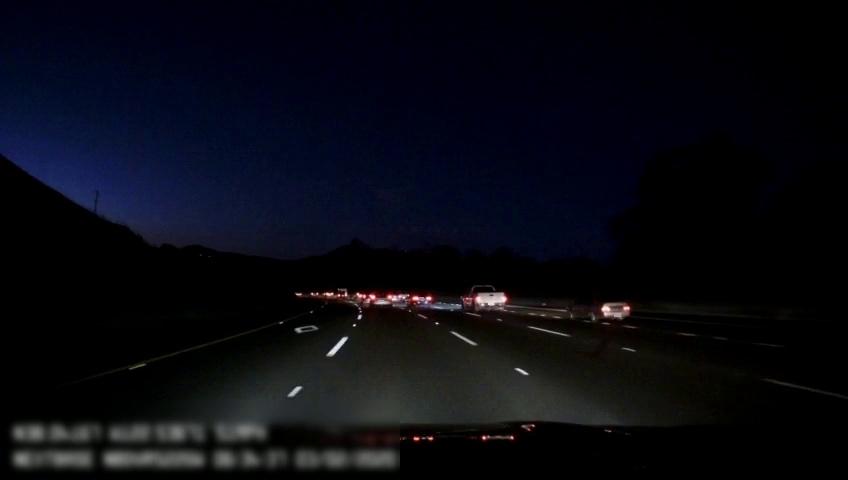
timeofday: Night
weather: Other
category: Drivable Space
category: Vehicles | Car
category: Vehicles | SUV
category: Vehicles | Car
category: Vehicles | Truck
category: Lanes | Alternate Lane
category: Lanes | Current Lane
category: Lanes | Current Lane
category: Lanes | Alternate Lane
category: Lanes | Alternate Lane
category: Lanes | Alternate Lane